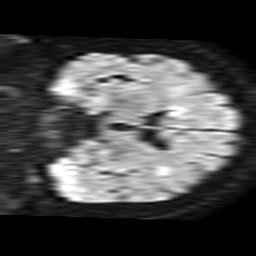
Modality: TRACE
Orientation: coronal
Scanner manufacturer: philips
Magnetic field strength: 1.5 T
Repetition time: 3.395 s
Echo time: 0.06922 s